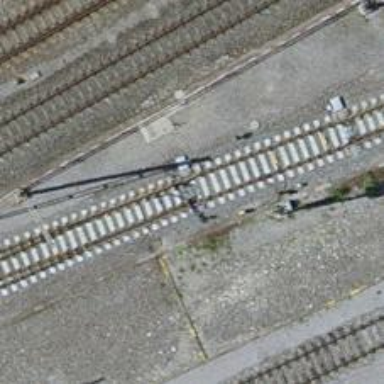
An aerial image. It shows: Railway switch.